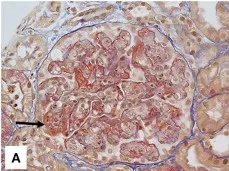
(A) Glomeruli show a lobular flocculus with a global and diffuse endocapillary proliferation associated with mesangial hypercellularity. Crescents with fibrinoid necrosis were present (arrow) (Trichrome stain: original magnification: 400x).
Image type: pathology (immunostaining)